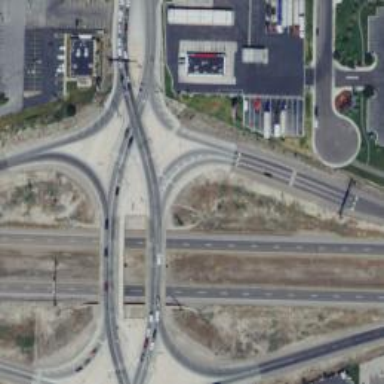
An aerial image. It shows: Motorway link at diverging diamond interchange (DDI) junction.